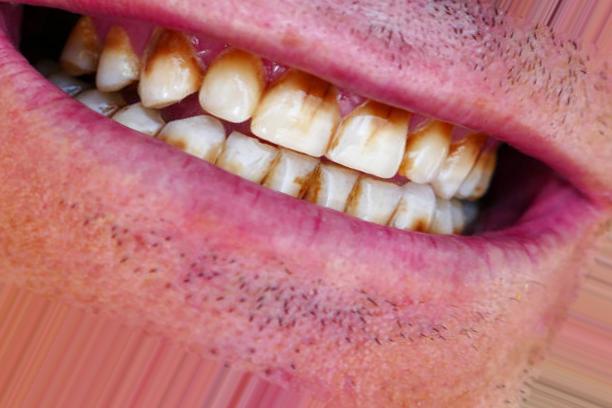
Condition: Tooth Discoloration